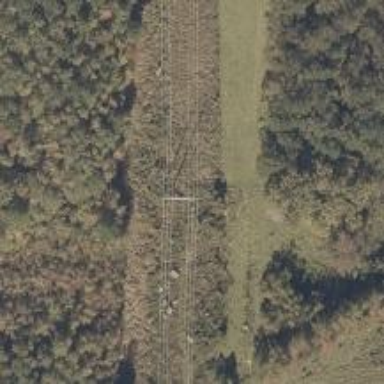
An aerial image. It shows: Power pole.